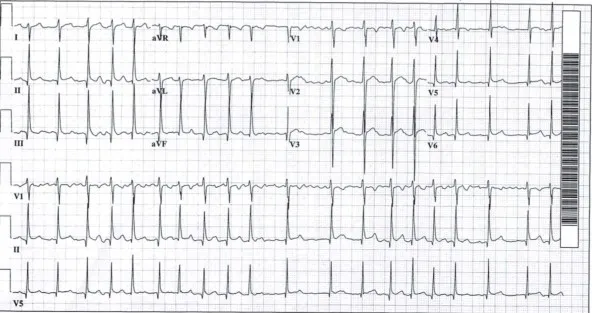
Electrocardiogram showing narrow-complex tachycardia with atrial fibrillation and occasional atrial flutter with irregularly irregular ventricular response. Heart rate, 122 beats per minute; QRS, 88 ms; QTc, 433 ms.
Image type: electrography (ekg)